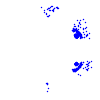
Particle: electron